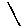
Label: line